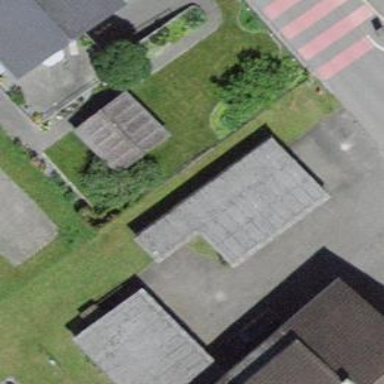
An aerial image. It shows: Garage building.